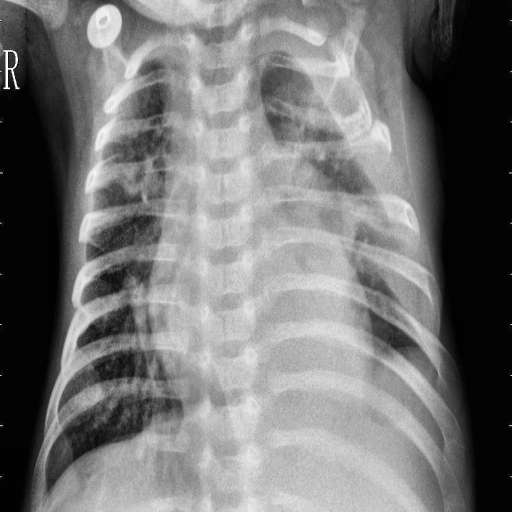
Finding: PNEUMONIA